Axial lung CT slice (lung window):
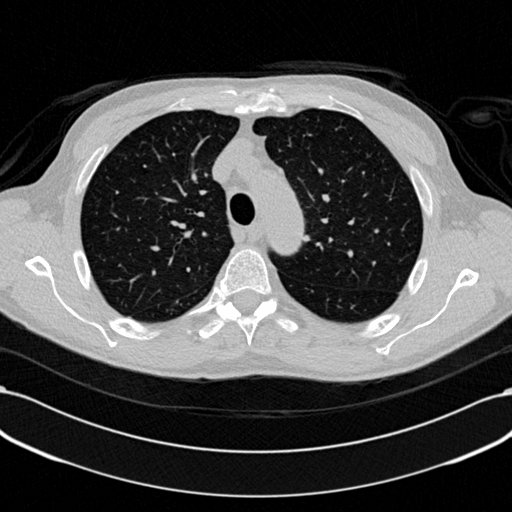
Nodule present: no